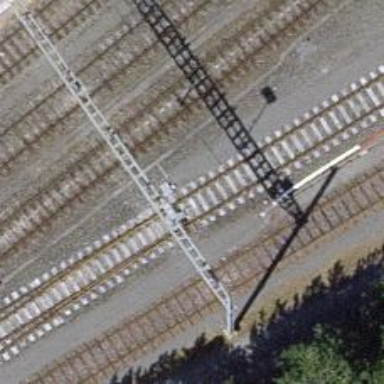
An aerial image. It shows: Railway switch.